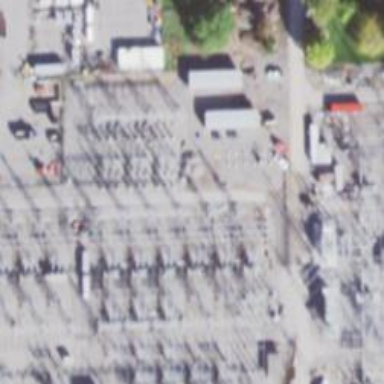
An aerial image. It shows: Switch for power supply.